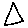
Label: triangle